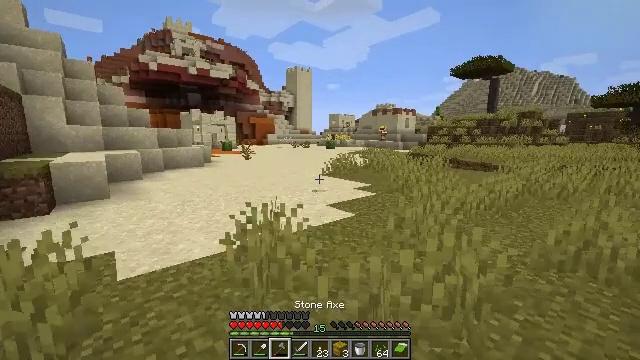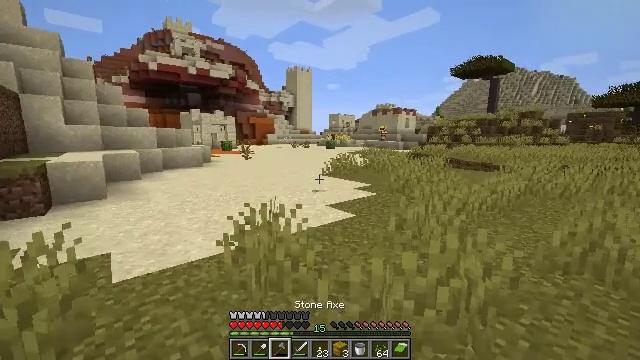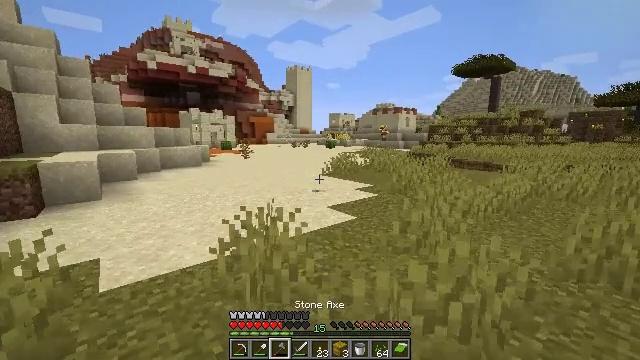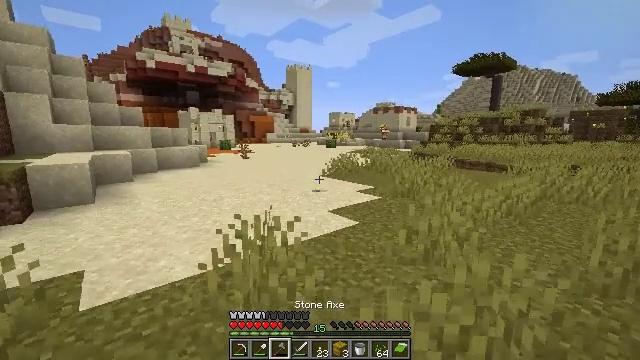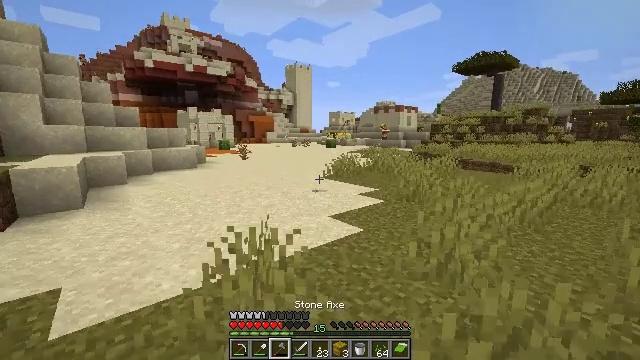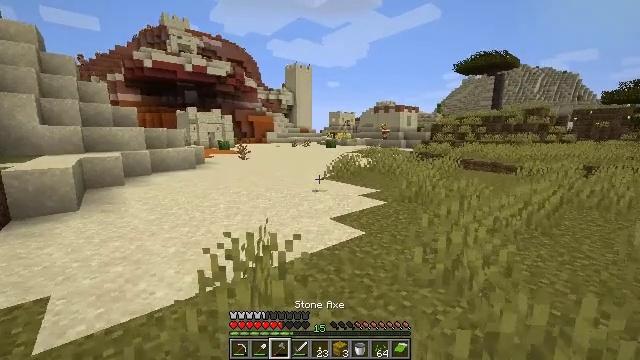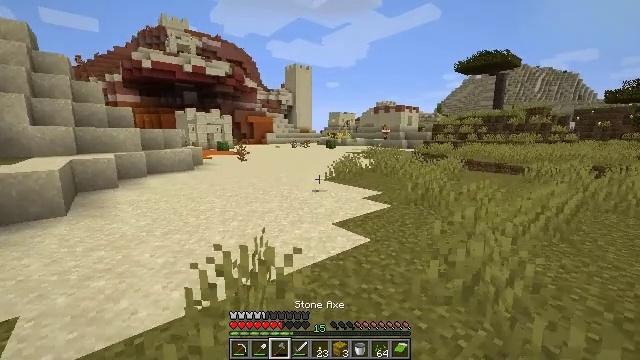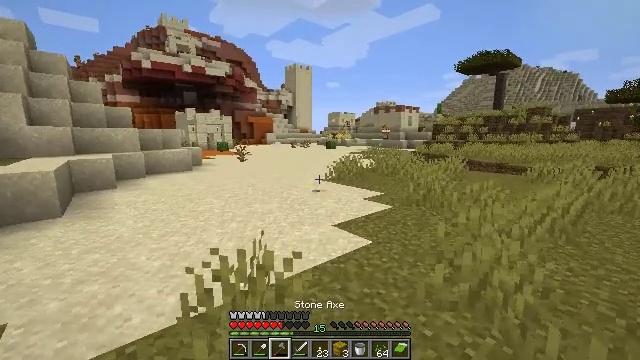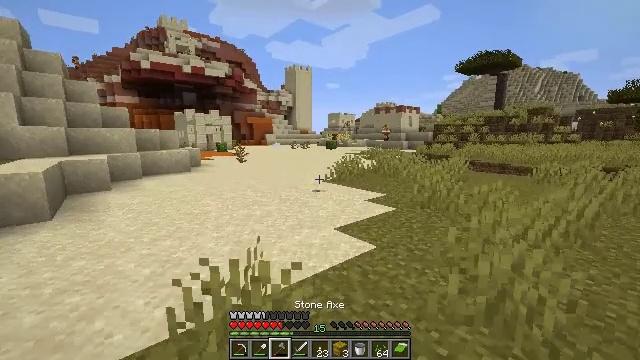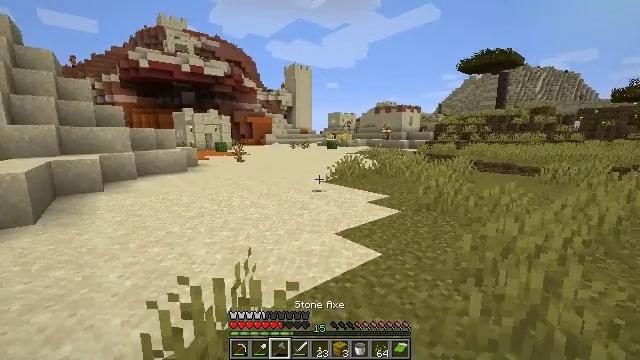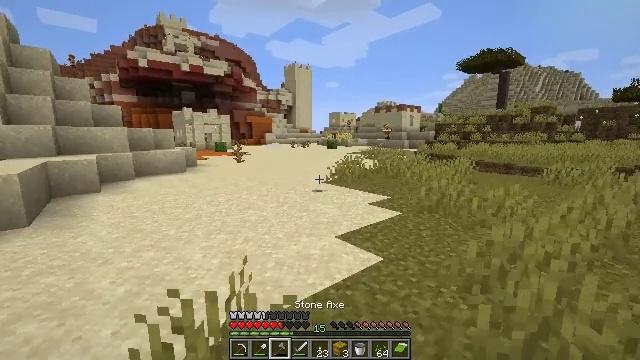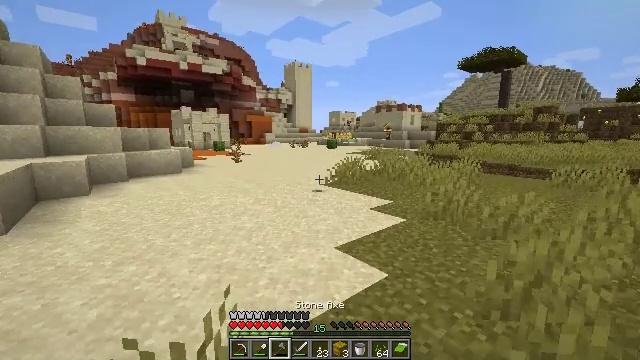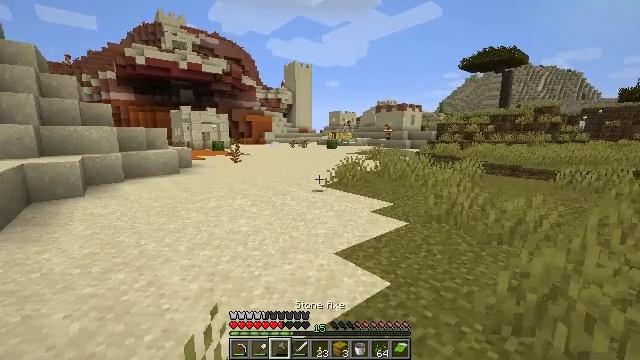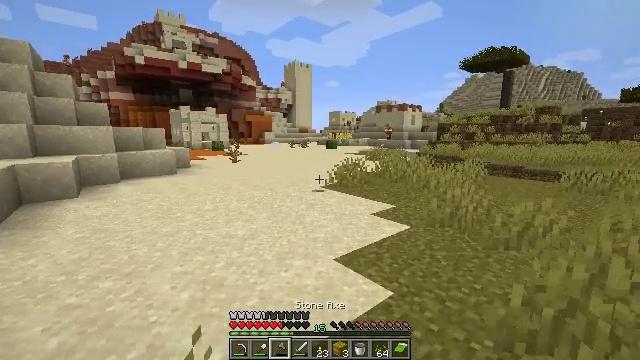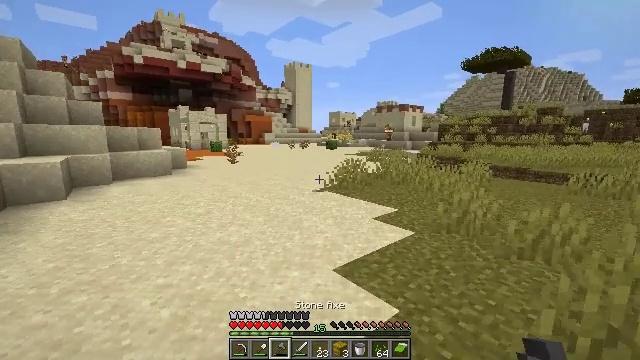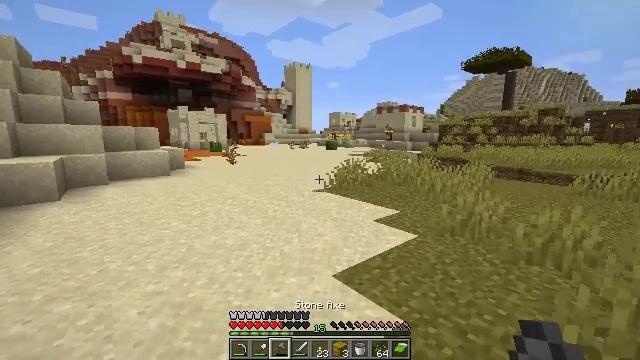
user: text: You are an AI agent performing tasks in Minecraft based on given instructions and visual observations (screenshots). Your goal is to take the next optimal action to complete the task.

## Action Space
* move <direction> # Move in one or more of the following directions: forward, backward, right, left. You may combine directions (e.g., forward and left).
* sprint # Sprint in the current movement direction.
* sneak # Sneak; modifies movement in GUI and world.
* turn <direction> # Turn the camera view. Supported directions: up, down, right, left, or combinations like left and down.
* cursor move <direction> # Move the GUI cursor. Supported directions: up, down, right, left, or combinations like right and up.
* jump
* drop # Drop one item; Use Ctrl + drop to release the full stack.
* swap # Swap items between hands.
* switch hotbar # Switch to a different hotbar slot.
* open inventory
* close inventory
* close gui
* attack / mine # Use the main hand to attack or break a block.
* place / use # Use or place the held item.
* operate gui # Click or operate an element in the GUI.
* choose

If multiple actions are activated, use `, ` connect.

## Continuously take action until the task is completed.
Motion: motion action
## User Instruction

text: Kill mobs.
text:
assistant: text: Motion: move forward
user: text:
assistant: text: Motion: move forward
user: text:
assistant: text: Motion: move forward
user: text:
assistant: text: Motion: move forward
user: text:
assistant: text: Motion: move forward
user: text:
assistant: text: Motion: move forward
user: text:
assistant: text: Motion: move forward
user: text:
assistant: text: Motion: move forward
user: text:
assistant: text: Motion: move forward
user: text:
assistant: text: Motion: move forward
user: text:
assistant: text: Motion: move forward
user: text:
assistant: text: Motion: move forward
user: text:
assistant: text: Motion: move forward
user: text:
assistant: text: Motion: move forward
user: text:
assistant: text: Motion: move forward
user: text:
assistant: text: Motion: move forward
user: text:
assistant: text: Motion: move forward
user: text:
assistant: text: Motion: move forward
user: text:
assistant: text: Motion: move forward
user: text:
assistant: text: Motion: move forward
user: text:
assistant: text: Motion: move forward
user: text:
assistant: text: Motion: move forward
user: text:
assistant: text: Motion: move forward
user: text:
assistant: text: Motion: move forward
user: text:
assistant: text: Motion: move forward
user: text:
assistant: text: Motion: move forward
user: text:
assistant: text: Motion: move forward
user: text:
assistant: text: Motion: move forward
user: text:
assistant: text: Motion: move forward
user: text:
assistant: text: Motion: move forward